Question: I am working on a Power BI report. There are two dimensions 'DimWorkedClass' and 'DimWorkedService'. (The above snippet is obtained by exporting matrix values to csv.)
The requirement is to transform only the 'Worked Service' 'Text5' into the 'Worked Class' of 'Text5' as opposed to 'A' (which is the current value).
It can be transformed at the backend, but is there any way to do it in Power BI?

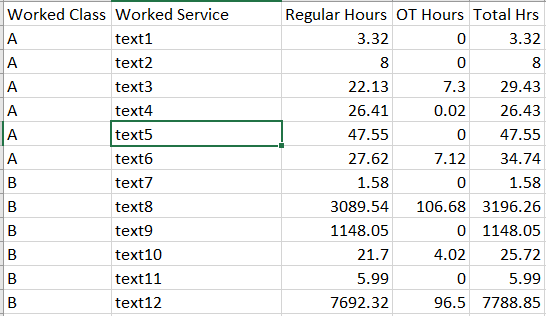
Answer: This is trickier than it might appear, but it looks like this question has already been answered here:
<URL>
In your case, the M code would look something like this:
'''
= Table.FromRecords(Table.TransformRows(#"[Source or Previous Step Here]",
(here) => Record.TransformFields(here, {"Worked Class",
each if here[Worked Service] = "text5" then "text5" else here[Worked Class]})))
'''
(In the above, 'here' represents the current row.)
Another answer points out a slightly cleaner way of doing this:
'''
= Table.ReplaceValue(#"[Source or Previous Step Here]",
each [Worked Class],
each if [Worked Service] = "text5" then "text5" else [Worked Class],
Replacer.ReplaceText,{"Worked Class"})
'''